Interaction volume radius: 5 \u00c5
Interaction volume height: 15 \u00c5
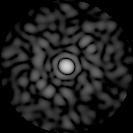
Disorder parameter: 0.7884